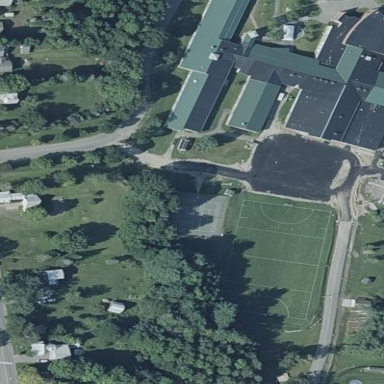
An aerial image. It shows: School building or complex.